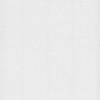
Label: dusty